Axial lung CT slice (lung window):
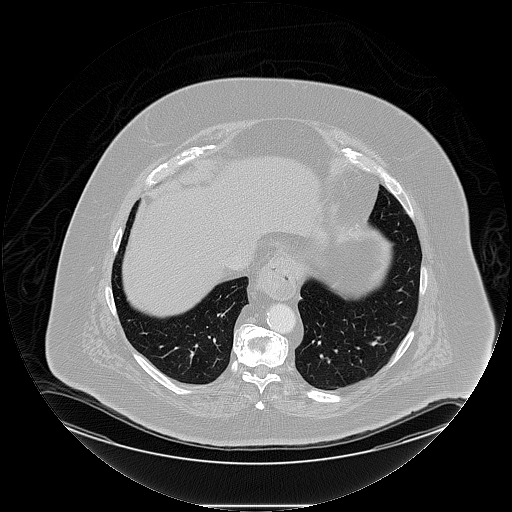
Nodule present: no